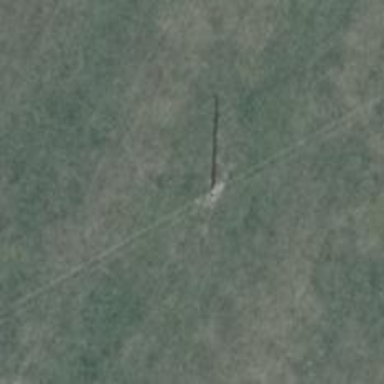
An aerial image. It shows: Minor power line.